Field crop: maize
Growth stage: 2
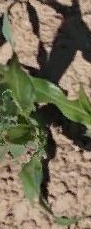
Species: maize